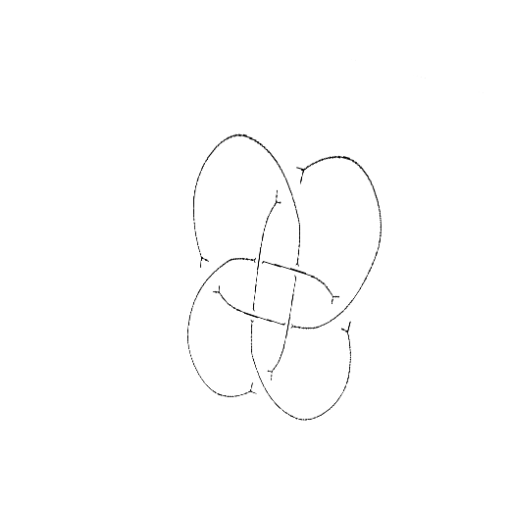
Crossing number: 8